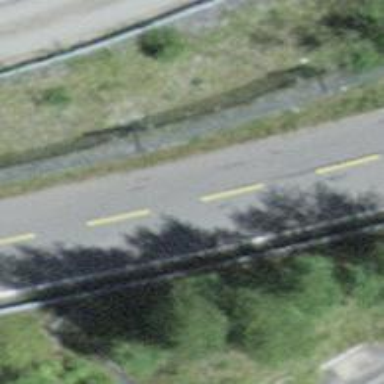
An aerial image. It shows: Primary highway.